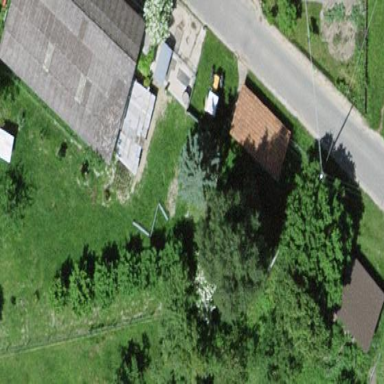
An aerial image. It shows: Farmyard area.